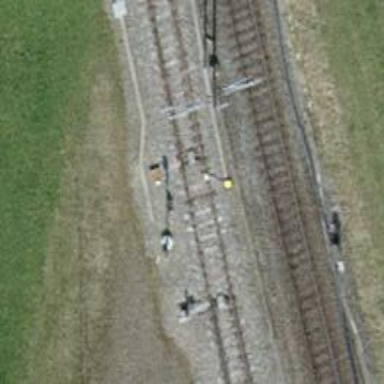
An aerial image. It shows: Single-track electrified railway with contact line. It is spur line for service.